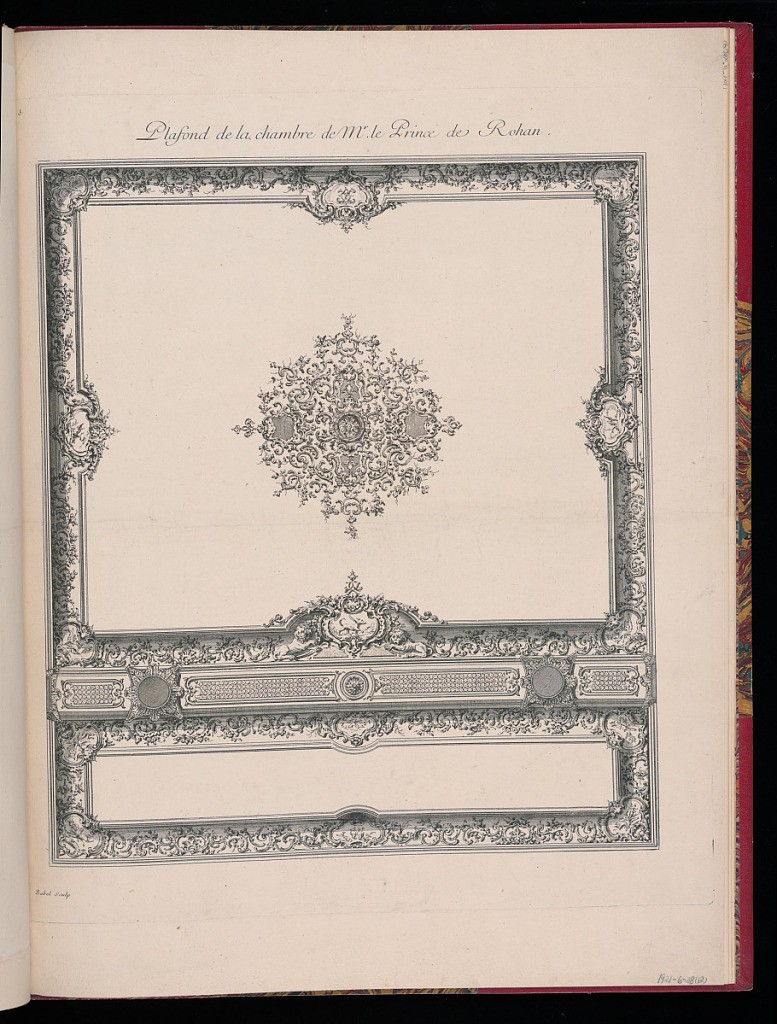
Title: Plafond de la chambre de Mr.le Prince de Rohan
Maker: Germain Boffrand, French, 1667–1754
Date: after 1745
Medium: Etching and engraving on laid paper
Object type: Bound print
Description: Decoration of the ceiling of the room of the Prince de Rohan in the Hôtel de Soubise, currently a part of the French National Archives. The rectangular ceiling is edged with a cornice of dense c-scrolls and scrolling acanthus leaves, and with cartouches in the corners and in the center of the edges. At the center of the ceiling is a large fleuron comprised of c-scrolls, s-scrolls, flowers, and cartouches. The plate is signed and numbered.